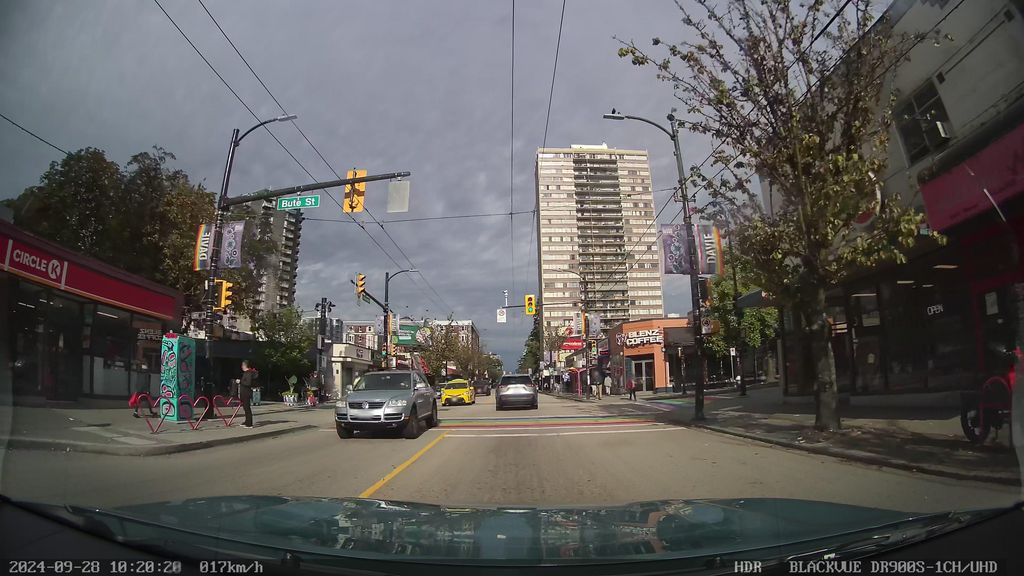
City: vancouver